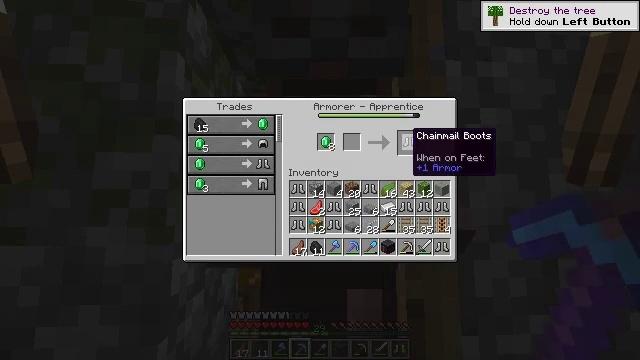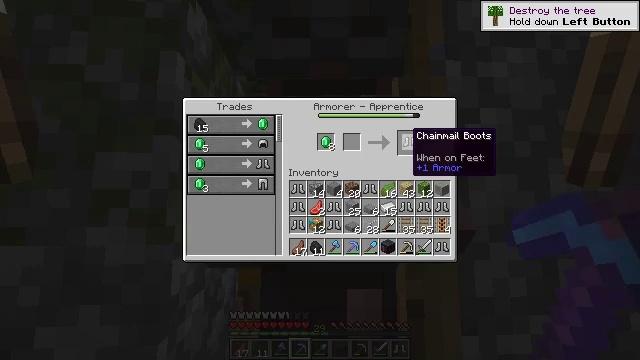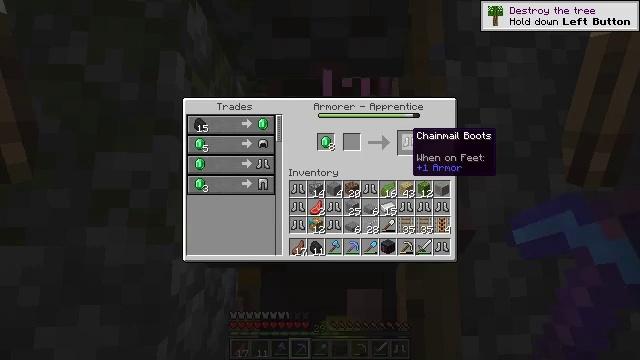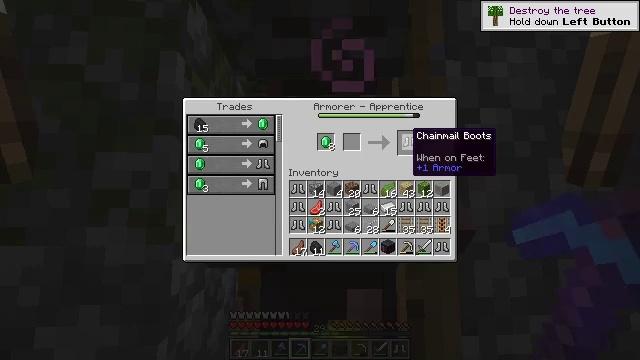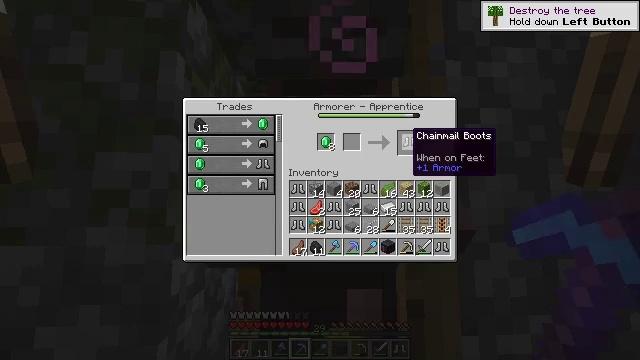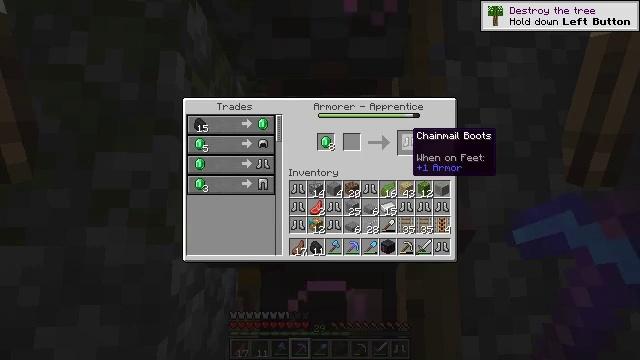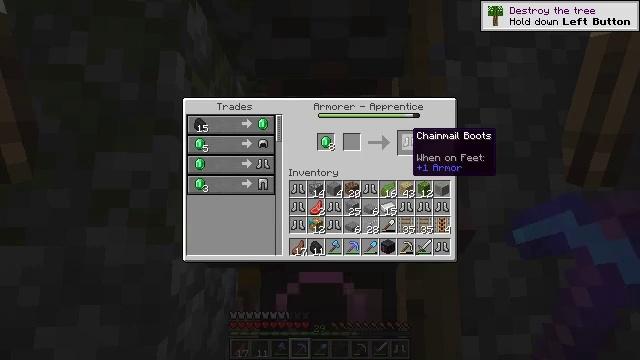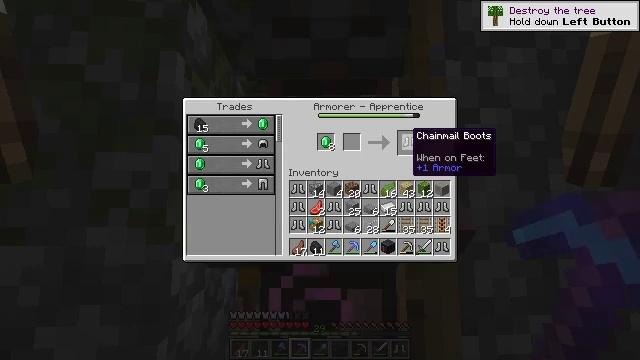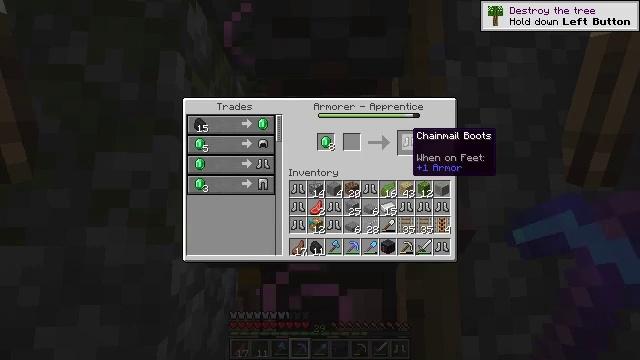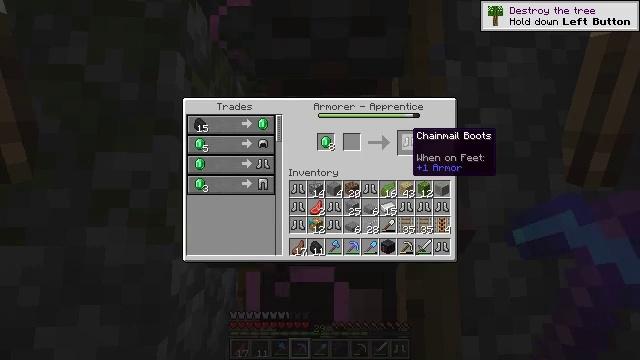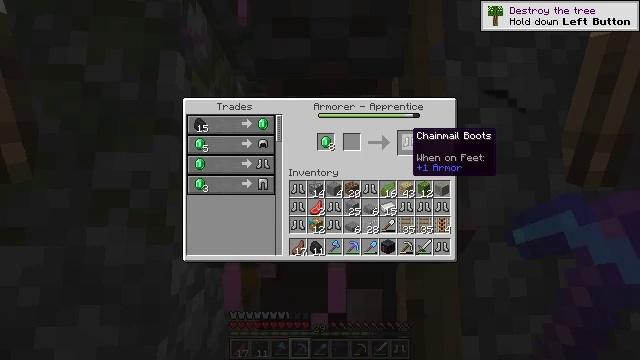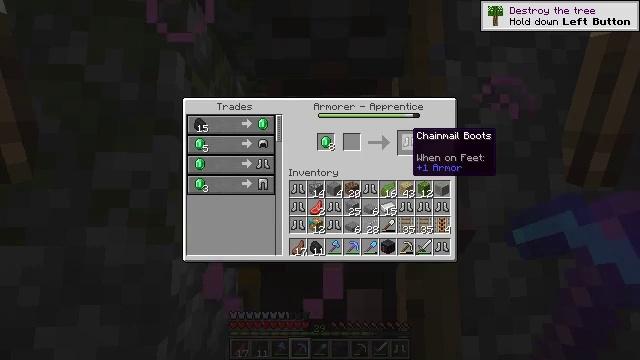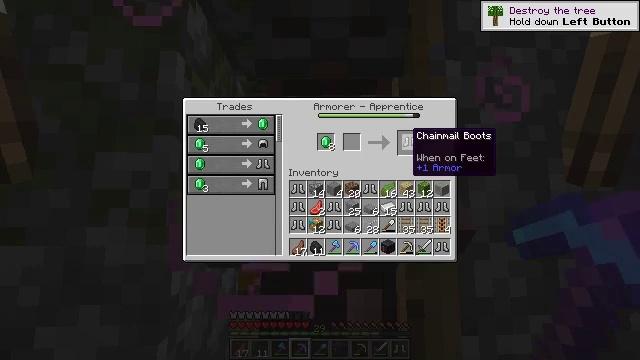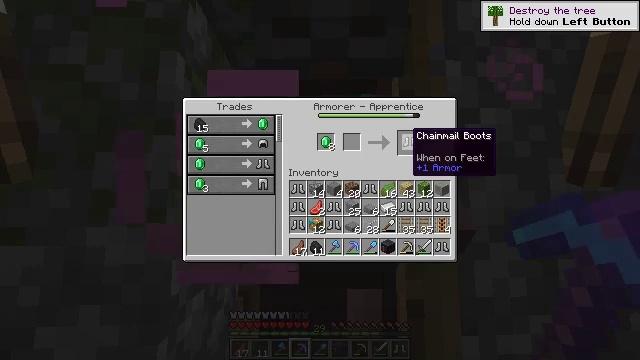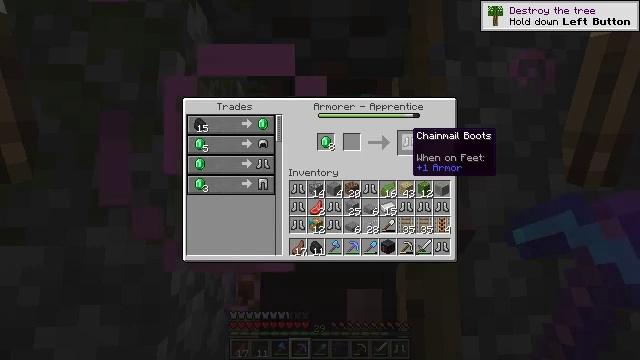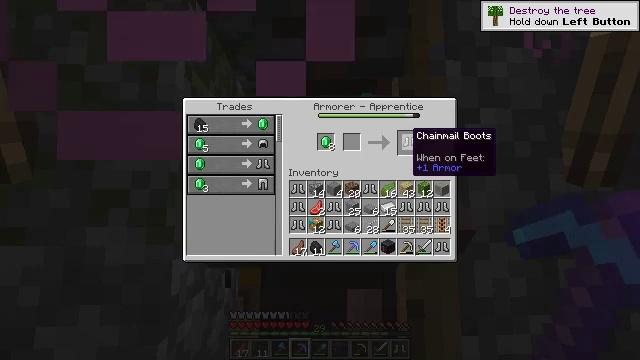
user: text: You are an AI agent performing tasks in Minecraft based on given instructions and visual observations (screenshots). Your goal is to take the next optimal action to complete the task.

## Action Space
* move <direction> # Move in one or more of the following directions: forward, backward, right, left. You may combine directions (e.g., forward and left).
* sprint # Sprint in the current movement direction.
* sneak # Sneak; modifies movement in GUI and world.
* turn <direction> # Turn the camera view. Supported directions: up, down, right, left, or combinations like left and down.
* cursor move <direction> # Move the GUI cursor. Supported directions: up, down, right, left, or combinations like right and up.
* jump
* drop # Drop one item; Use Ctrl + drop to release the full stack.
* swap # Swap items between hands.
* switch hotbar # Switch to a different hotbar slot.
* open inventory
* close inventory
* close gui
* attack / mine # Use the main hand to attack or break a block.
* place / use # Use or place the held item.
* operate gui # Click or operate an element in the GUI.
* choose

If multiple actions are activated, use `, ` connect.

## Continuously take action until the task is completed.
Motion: motion action
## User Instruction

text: Remove a orange glazed terracotta from the inventory.
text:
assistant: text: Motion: sneak, open gui
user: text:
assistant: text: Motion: sneak
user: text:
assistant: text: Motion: sneak
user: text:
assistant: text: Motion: sneak
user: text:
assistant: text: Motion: sneak
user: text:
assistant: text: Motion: sneak
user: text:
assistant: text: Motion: sneak
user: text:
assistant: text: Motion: sneak
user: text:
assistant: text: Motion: sneak
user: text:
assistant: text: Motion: sneak
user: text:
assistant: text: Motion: sneak
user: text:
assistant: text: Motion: sneak
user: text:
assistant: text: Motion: sneak
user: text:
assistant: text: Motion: sneak
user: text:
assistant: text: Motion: sneak
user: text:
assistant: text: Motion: sneak
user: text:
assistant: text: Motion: sneak, cursor move down
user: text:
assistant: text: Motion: sneak, cursor move down
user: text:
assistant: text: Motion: sneak
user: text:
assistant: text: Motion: sneak
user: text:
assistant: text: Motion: sneak
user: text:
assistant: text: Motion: sneak
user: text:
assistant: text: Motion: sneak
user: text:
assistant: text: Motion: sneak
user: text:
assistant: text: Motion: sneak
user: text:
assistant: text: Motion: sneak
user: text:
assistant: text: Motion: sneak
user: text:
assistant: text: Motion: sneak
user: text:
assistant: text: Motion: sneak
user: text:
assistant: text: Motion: sneak